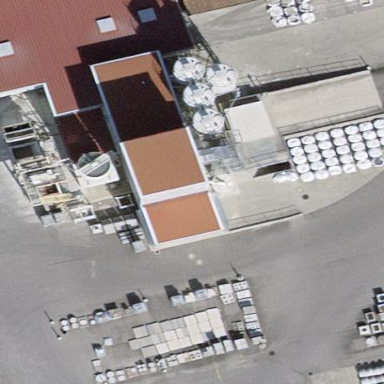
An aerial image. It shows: Industrial building.